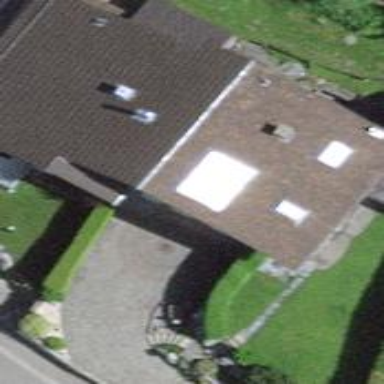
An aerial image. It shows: Detached building.